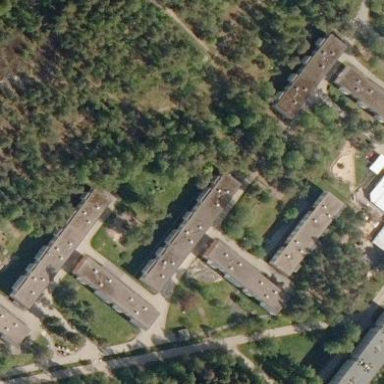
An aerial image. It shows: Flat-roofed apartment building.